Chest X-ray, AP view. Patient: 42 years old, sex F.
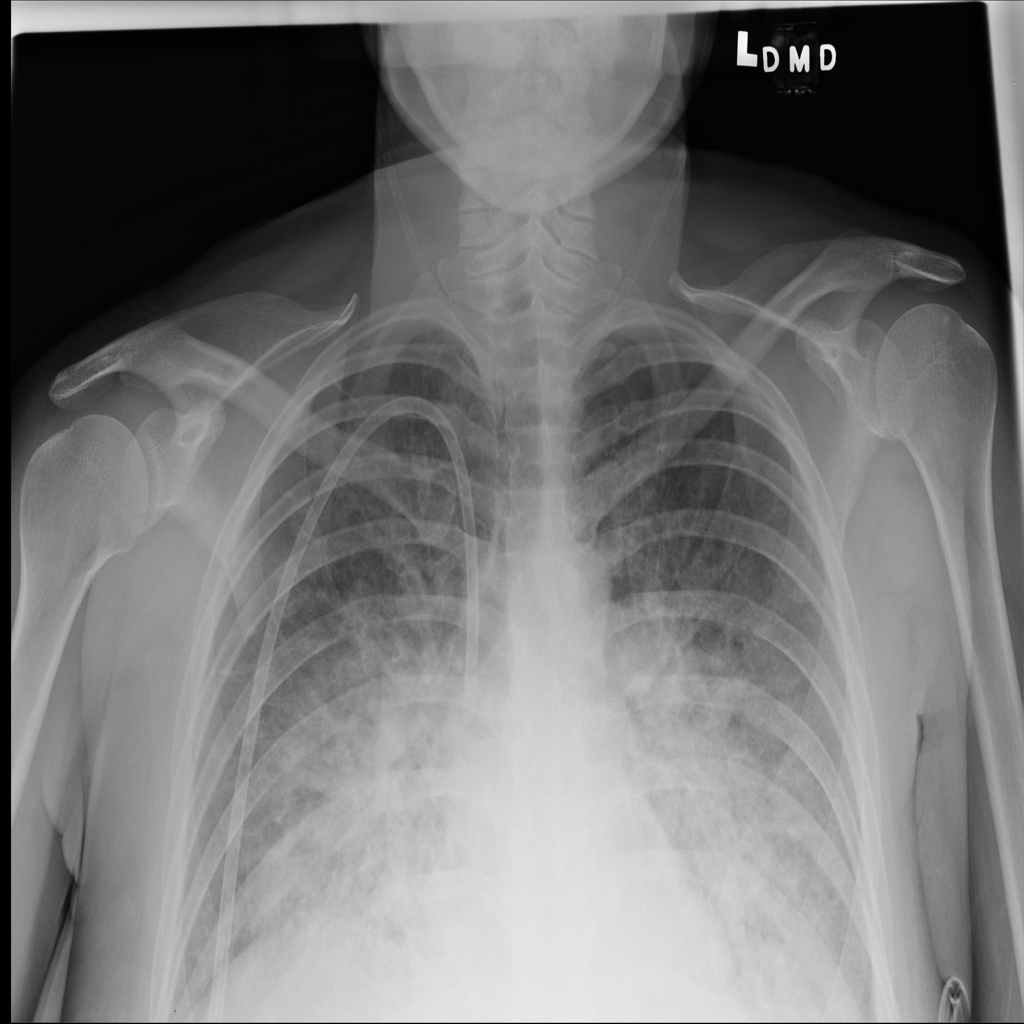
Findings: Infiltration, Nodule